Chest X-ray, AP view. Patient: 65 years old, sex M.
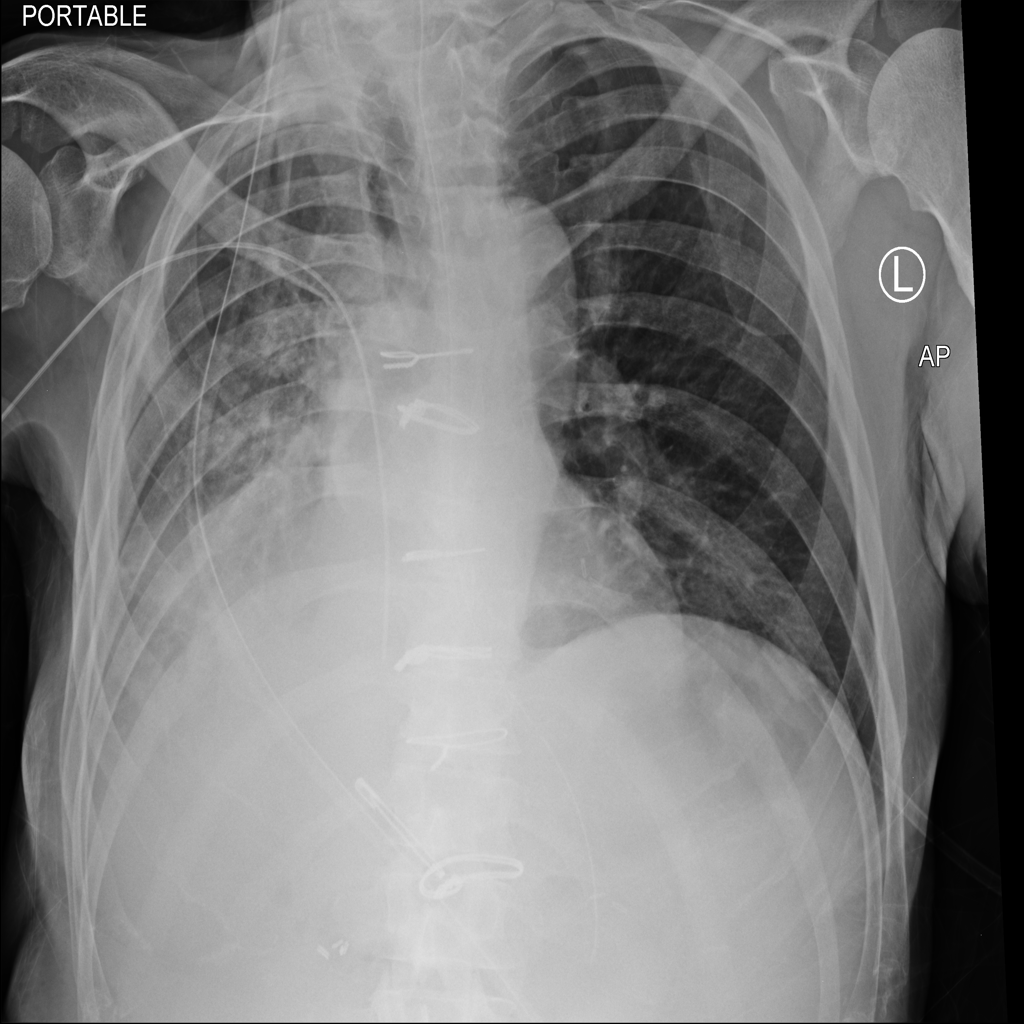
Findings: Infiltration